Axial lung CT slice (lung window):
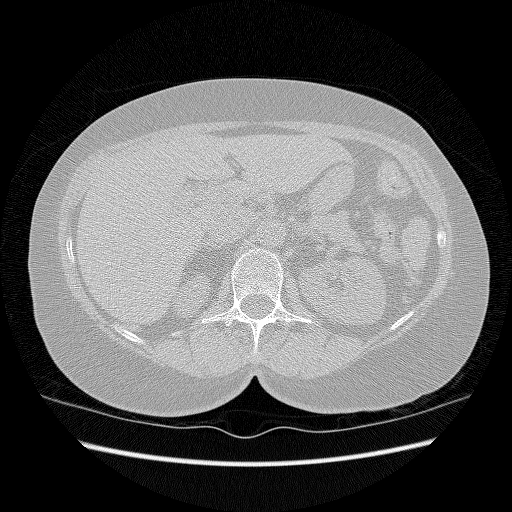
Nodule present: no